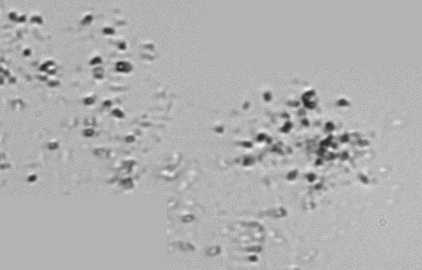
Label: Phaeocystis_debris